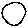
Label: circle